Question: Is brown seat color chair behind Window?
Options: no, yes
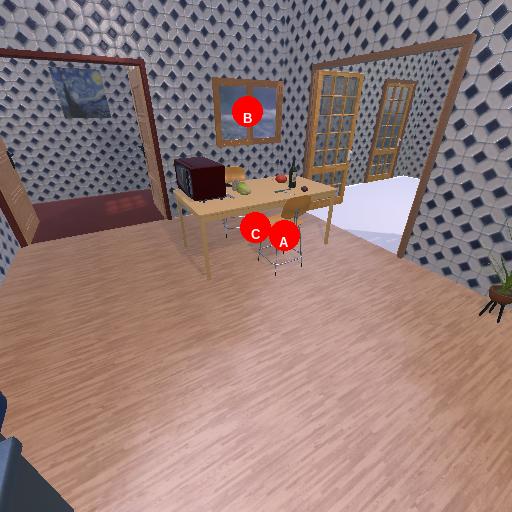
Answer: no